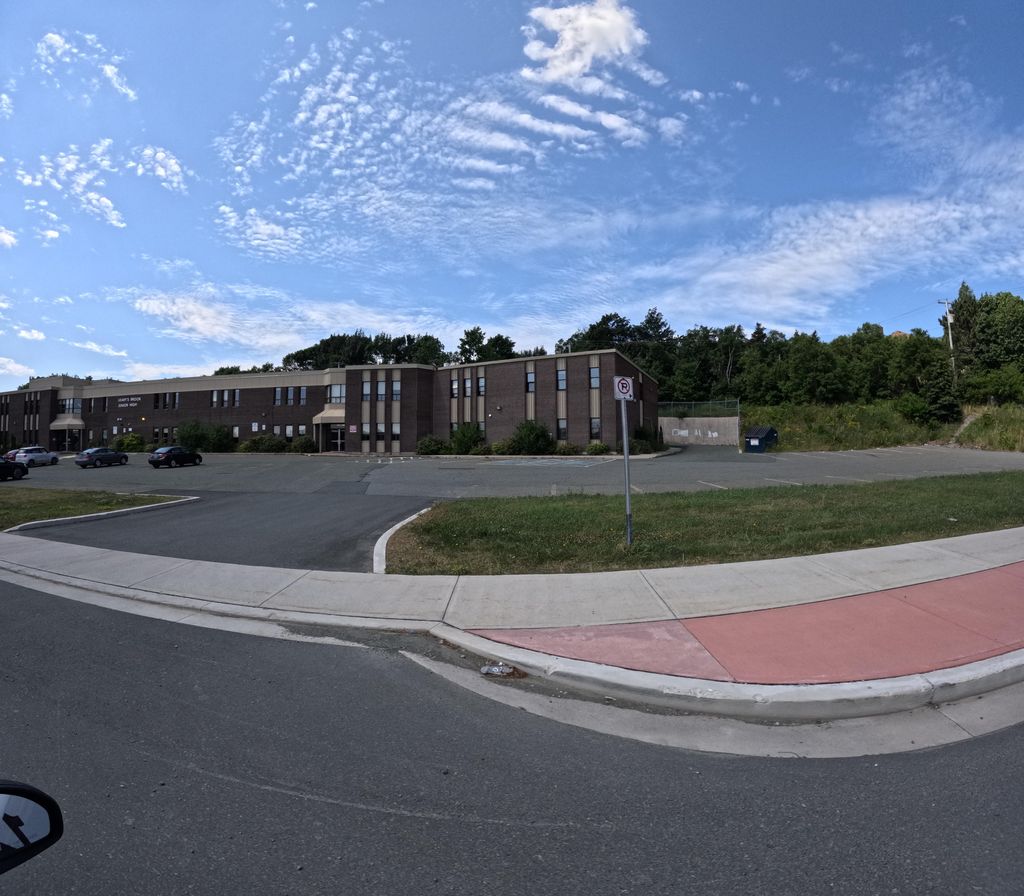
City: st_johns